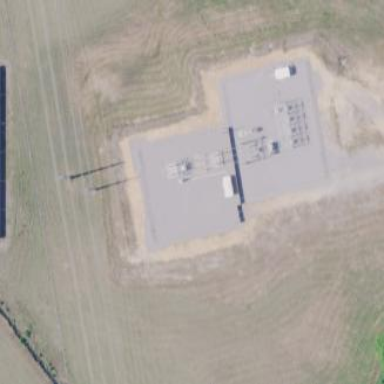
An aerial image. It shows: There is fence around switching substation.